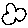
Label: cloud